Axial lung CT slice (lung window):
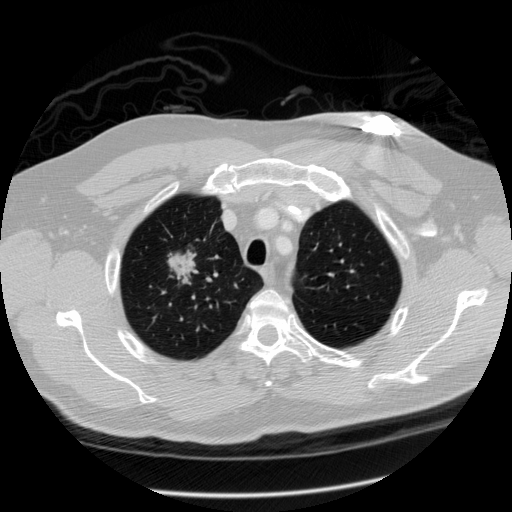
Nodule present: yes
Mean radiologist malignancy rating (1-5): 5